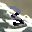
Label: 3